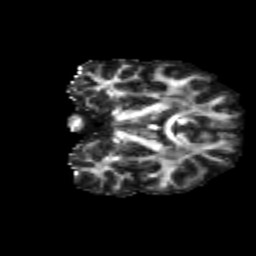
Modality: FA
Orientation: coronal
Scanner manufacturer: siemens
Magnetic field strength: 3 T
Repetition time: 4.16 s
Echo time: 0.0806 s